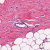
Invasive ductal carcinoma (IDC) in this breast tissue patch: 0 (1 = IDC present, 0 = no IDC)